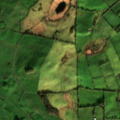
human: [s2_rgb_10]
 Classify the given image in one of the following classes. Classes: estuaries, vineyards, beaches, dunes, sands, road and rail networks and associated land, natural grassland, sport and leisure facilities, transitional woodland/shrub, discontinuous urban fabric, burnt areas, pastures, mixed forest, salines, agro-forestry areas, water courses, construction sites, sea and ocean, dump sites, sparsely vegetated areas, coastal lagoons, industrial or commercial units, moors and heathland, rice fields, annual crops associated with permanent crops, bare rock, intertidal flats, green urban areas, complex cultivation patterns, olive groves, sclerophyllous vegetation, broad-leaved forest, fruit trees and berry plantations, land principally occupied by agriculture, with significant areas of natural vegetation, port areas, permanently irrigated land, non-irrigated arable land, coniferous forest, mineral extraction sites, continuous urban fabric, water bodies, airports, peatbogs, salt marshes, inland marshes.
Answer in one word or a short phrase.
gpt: pastures, complex cultivation patterns, inland marshes